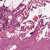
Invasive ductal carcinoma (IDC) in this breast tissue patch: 0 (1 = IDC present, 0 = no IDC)